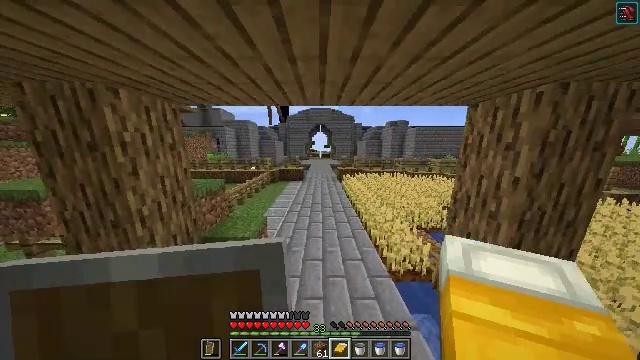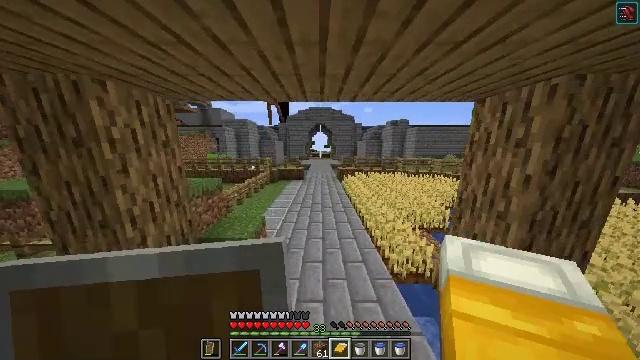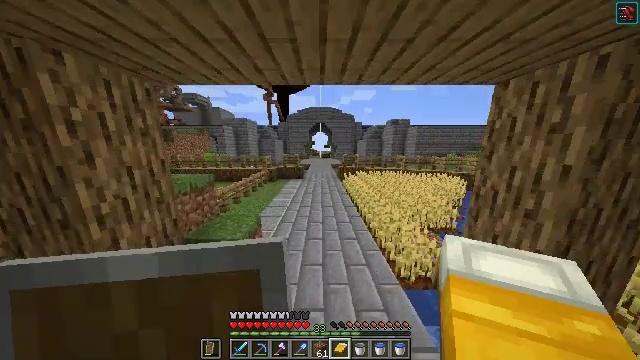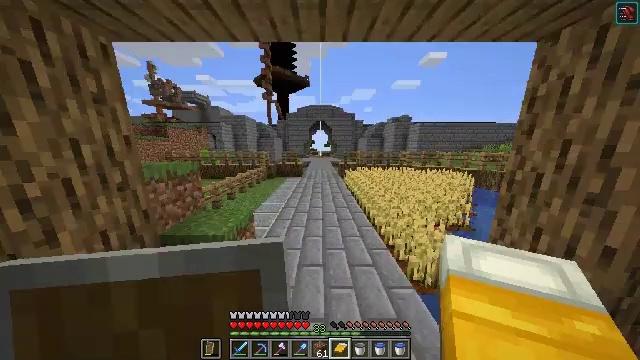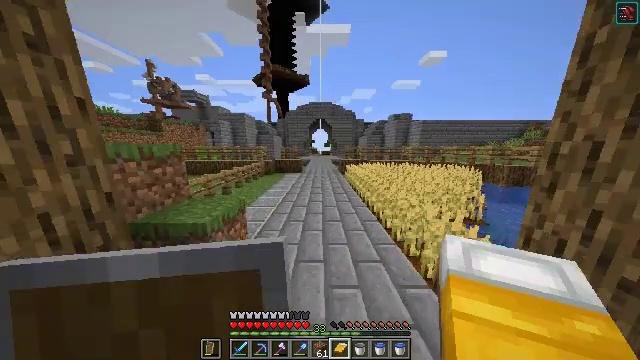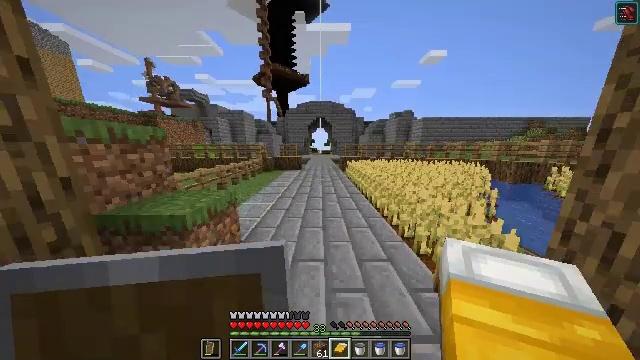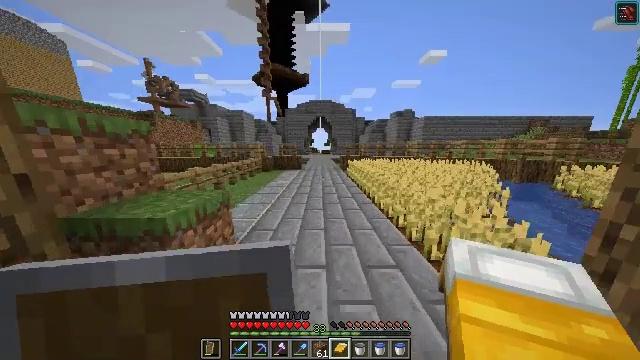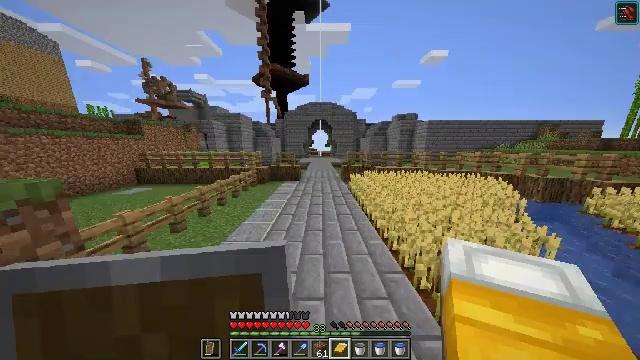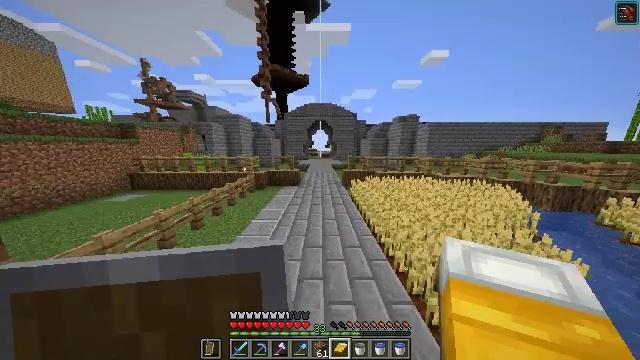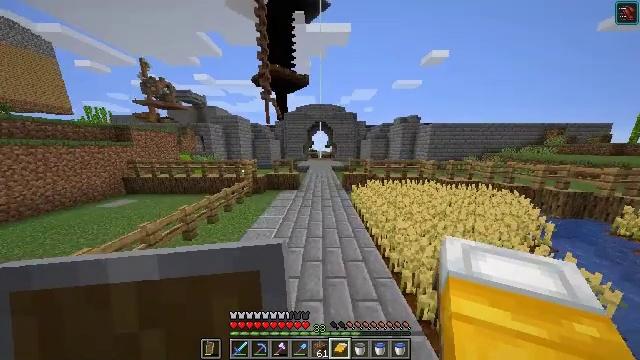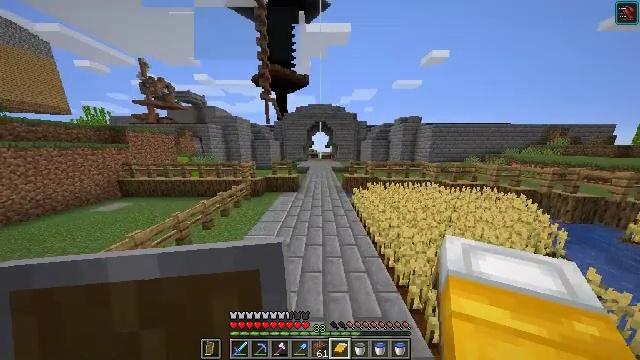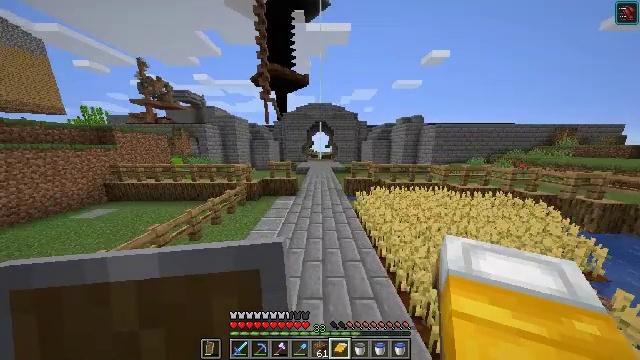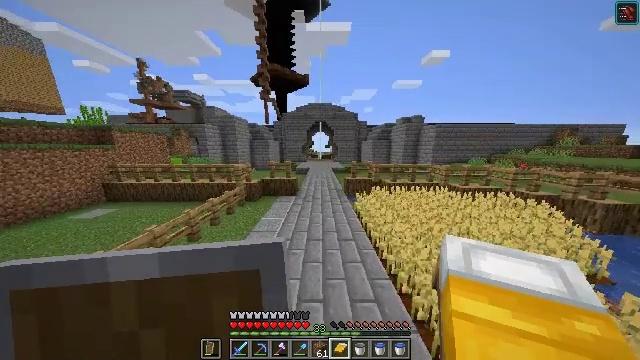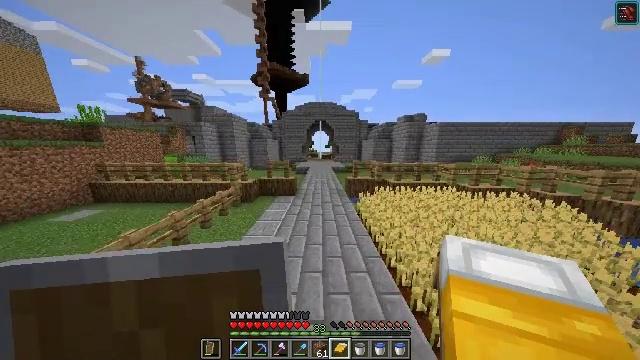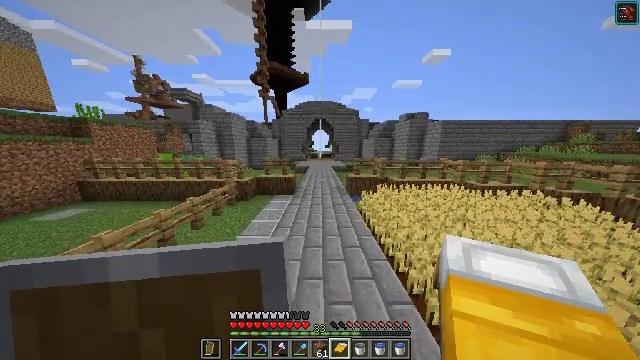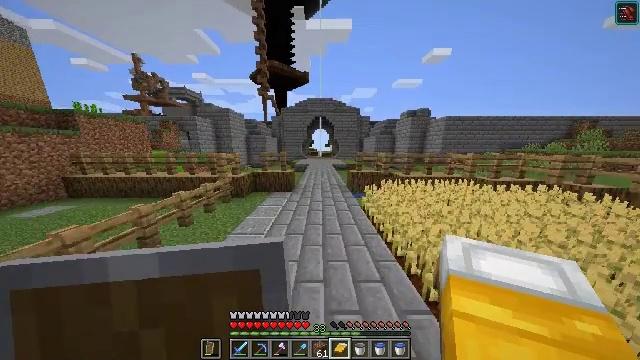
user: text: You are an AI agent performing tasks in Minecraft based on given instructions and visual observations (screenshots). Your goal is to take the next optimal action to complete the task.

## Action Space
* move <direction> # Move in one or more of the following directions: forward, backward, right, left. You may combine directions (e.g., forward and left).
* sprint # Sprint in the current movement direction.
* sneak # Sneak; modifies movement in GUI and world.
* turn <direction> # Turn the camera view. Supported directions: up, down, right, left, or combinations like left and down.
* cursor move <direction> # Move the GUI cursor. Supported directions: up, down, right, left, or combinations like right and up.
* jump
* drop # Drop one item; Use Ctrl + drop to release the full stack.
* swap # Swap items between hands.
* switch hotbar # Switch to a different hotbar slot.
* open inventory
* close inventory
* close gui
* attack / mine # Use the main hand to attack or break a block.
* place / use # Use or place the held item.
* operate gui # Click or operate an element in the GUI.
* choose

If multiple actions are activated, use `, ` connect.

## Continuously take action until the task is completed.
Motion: motion action
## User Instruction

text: Convert a red tulip into red dye in crafting.
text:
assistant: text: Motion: move forward, jump
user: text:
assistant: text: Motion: move forward, jump
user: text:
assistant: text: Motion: move forward, jump
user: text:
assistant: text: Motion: move forward, jump
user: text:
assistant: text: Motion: move forward, jump
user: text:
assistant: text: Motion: move forward, jump
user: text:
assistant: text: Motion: move forward, jump
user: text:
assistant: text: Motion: move forward, jump
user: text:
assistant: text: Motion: move forward, jump
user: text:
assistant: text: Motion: move forward, jump
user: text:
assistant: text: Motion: move forward, jump
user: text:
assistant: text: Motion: move forward, jump
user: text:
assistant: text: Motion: move forward, jump
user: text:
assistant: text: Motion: move forward, jump
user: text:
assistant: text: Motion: move forward, jump
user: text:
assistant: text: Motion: move forward, jump
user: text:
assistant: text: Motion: move forward, jump
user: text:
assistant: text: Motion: move forward, jump
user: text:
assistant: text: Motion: move forward, jump
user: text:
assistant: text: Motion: move forward, jump
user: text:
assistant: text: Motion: move forward, jump
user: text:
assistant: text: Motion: move forward, jump
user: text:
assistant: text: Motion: move forward, jump
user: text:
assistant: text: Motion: move forward, jump
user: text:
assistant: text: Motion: move forward, jump
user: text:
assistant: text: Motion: move forward, jump
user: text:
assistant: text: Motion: move forward, jump
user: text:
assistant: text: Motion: move forward, jump
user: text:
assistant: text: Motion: move forward, jump
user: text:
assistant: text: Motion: move forward, jump